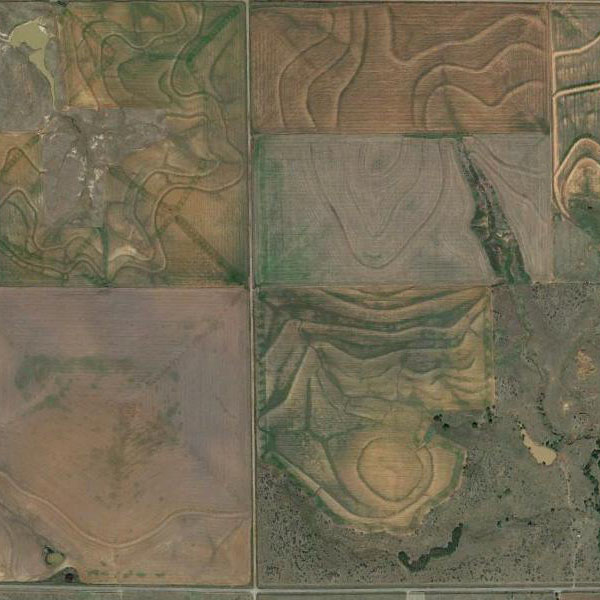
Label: Farmland